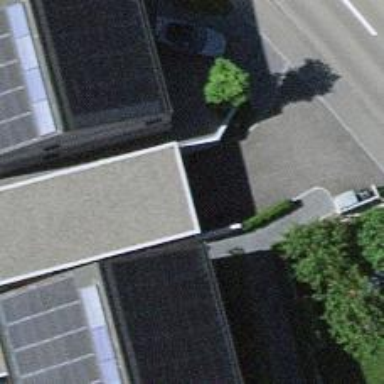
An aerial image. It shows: Entrance to parking area.